Question: I am new to 'Swing' framwork. And I have the following list to design..

Is there any way by which we can have customized list items in 'JList'? Like writing custom 'Adapter' in 'Android', which has a method 'getView()' which will return the 'View' to be shown as ListItem...
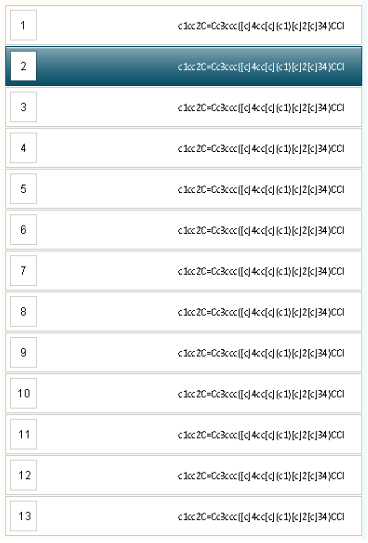
Answer: You're going to need a custom renderer. You can either use a <URL> which uses a 'JLabel' as the rendering component, or you can create a custom 'ListCellRenderer' where you can specify the rendering the component by extending the component and impelenting 'ListCellRenderer'.
You can see more <URL>. The link is to the "How to Use Comboboxes" tutorial, but comboboxes and 'JLists' use the same type renderer.
The basic concept you will find is that you will have to override the method
'''
public Component getListCellRendererComponent(
JList list,
Object value,
int index,
boolean isSelected,
boolean cellHasFocus) {
'''
for either a custom 'ListCellRenderer' or for a 'DefaultListCellRenderer'. The Value will return the value of each list item. A list item can be an object, say a 'Person' with fields 'id' and 'name'. So you would case the value to 'Person' and use the necessary fields to render the component.
'''
Person person = (Person)value;
// renderer the component using Person values
// lastly return the component.
'''
So basically just break it down to "how would you renderer one of the cells?" What components would you use? Then just implement the renderer class/method
- See search for <URL>